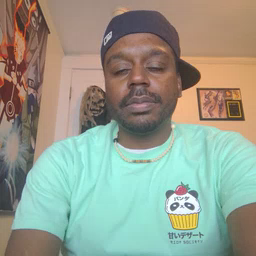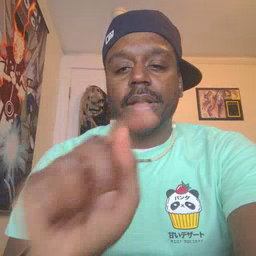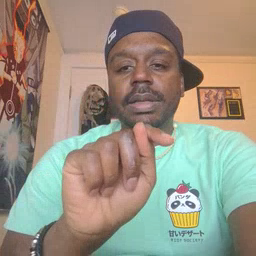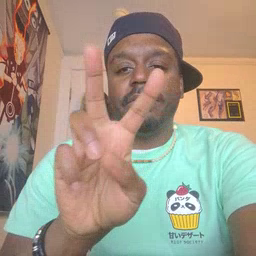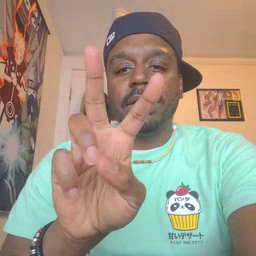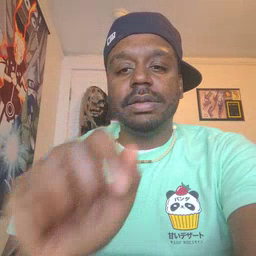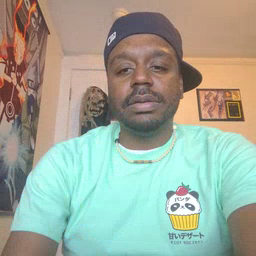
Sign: TV